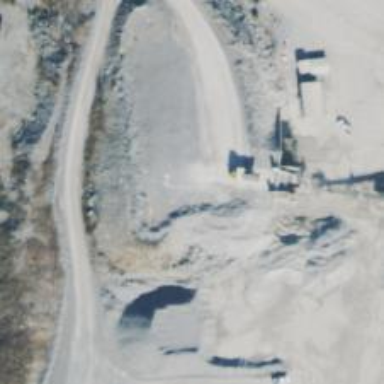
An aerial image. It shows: Quarry area.